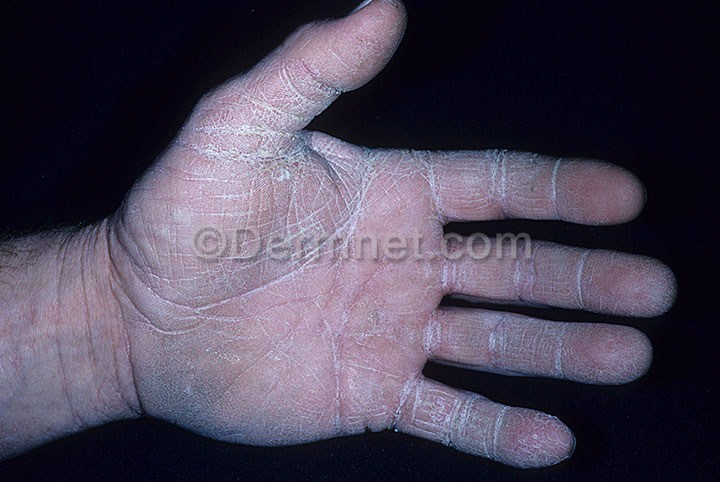
Disease: Tinea Ringworm Candidiasis and other Fungal Infections